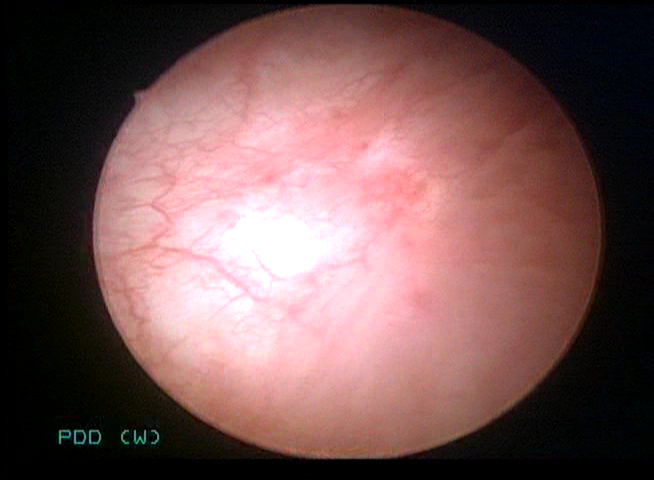
Modality: WLC
Class: Normal mucosa
Bladder cancer association: No